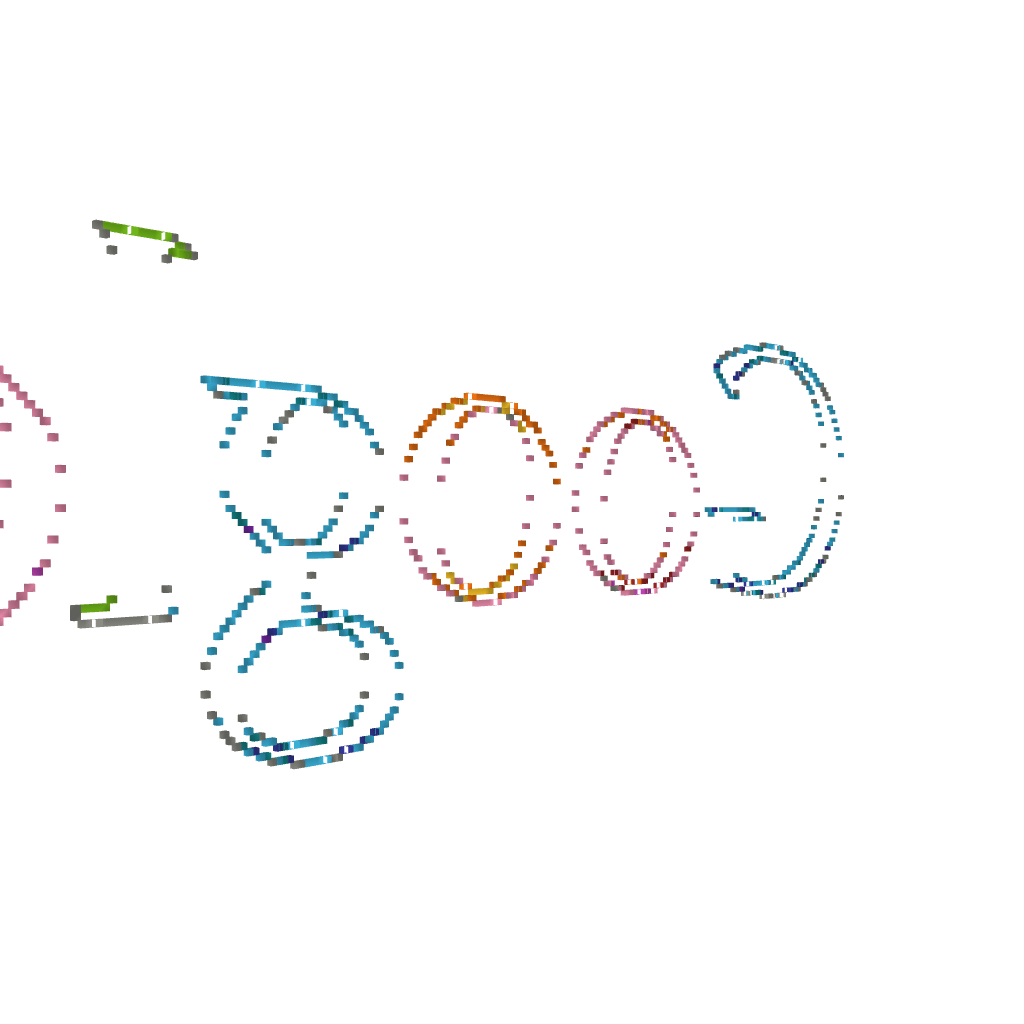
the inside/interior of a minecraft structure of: Google